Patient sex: M
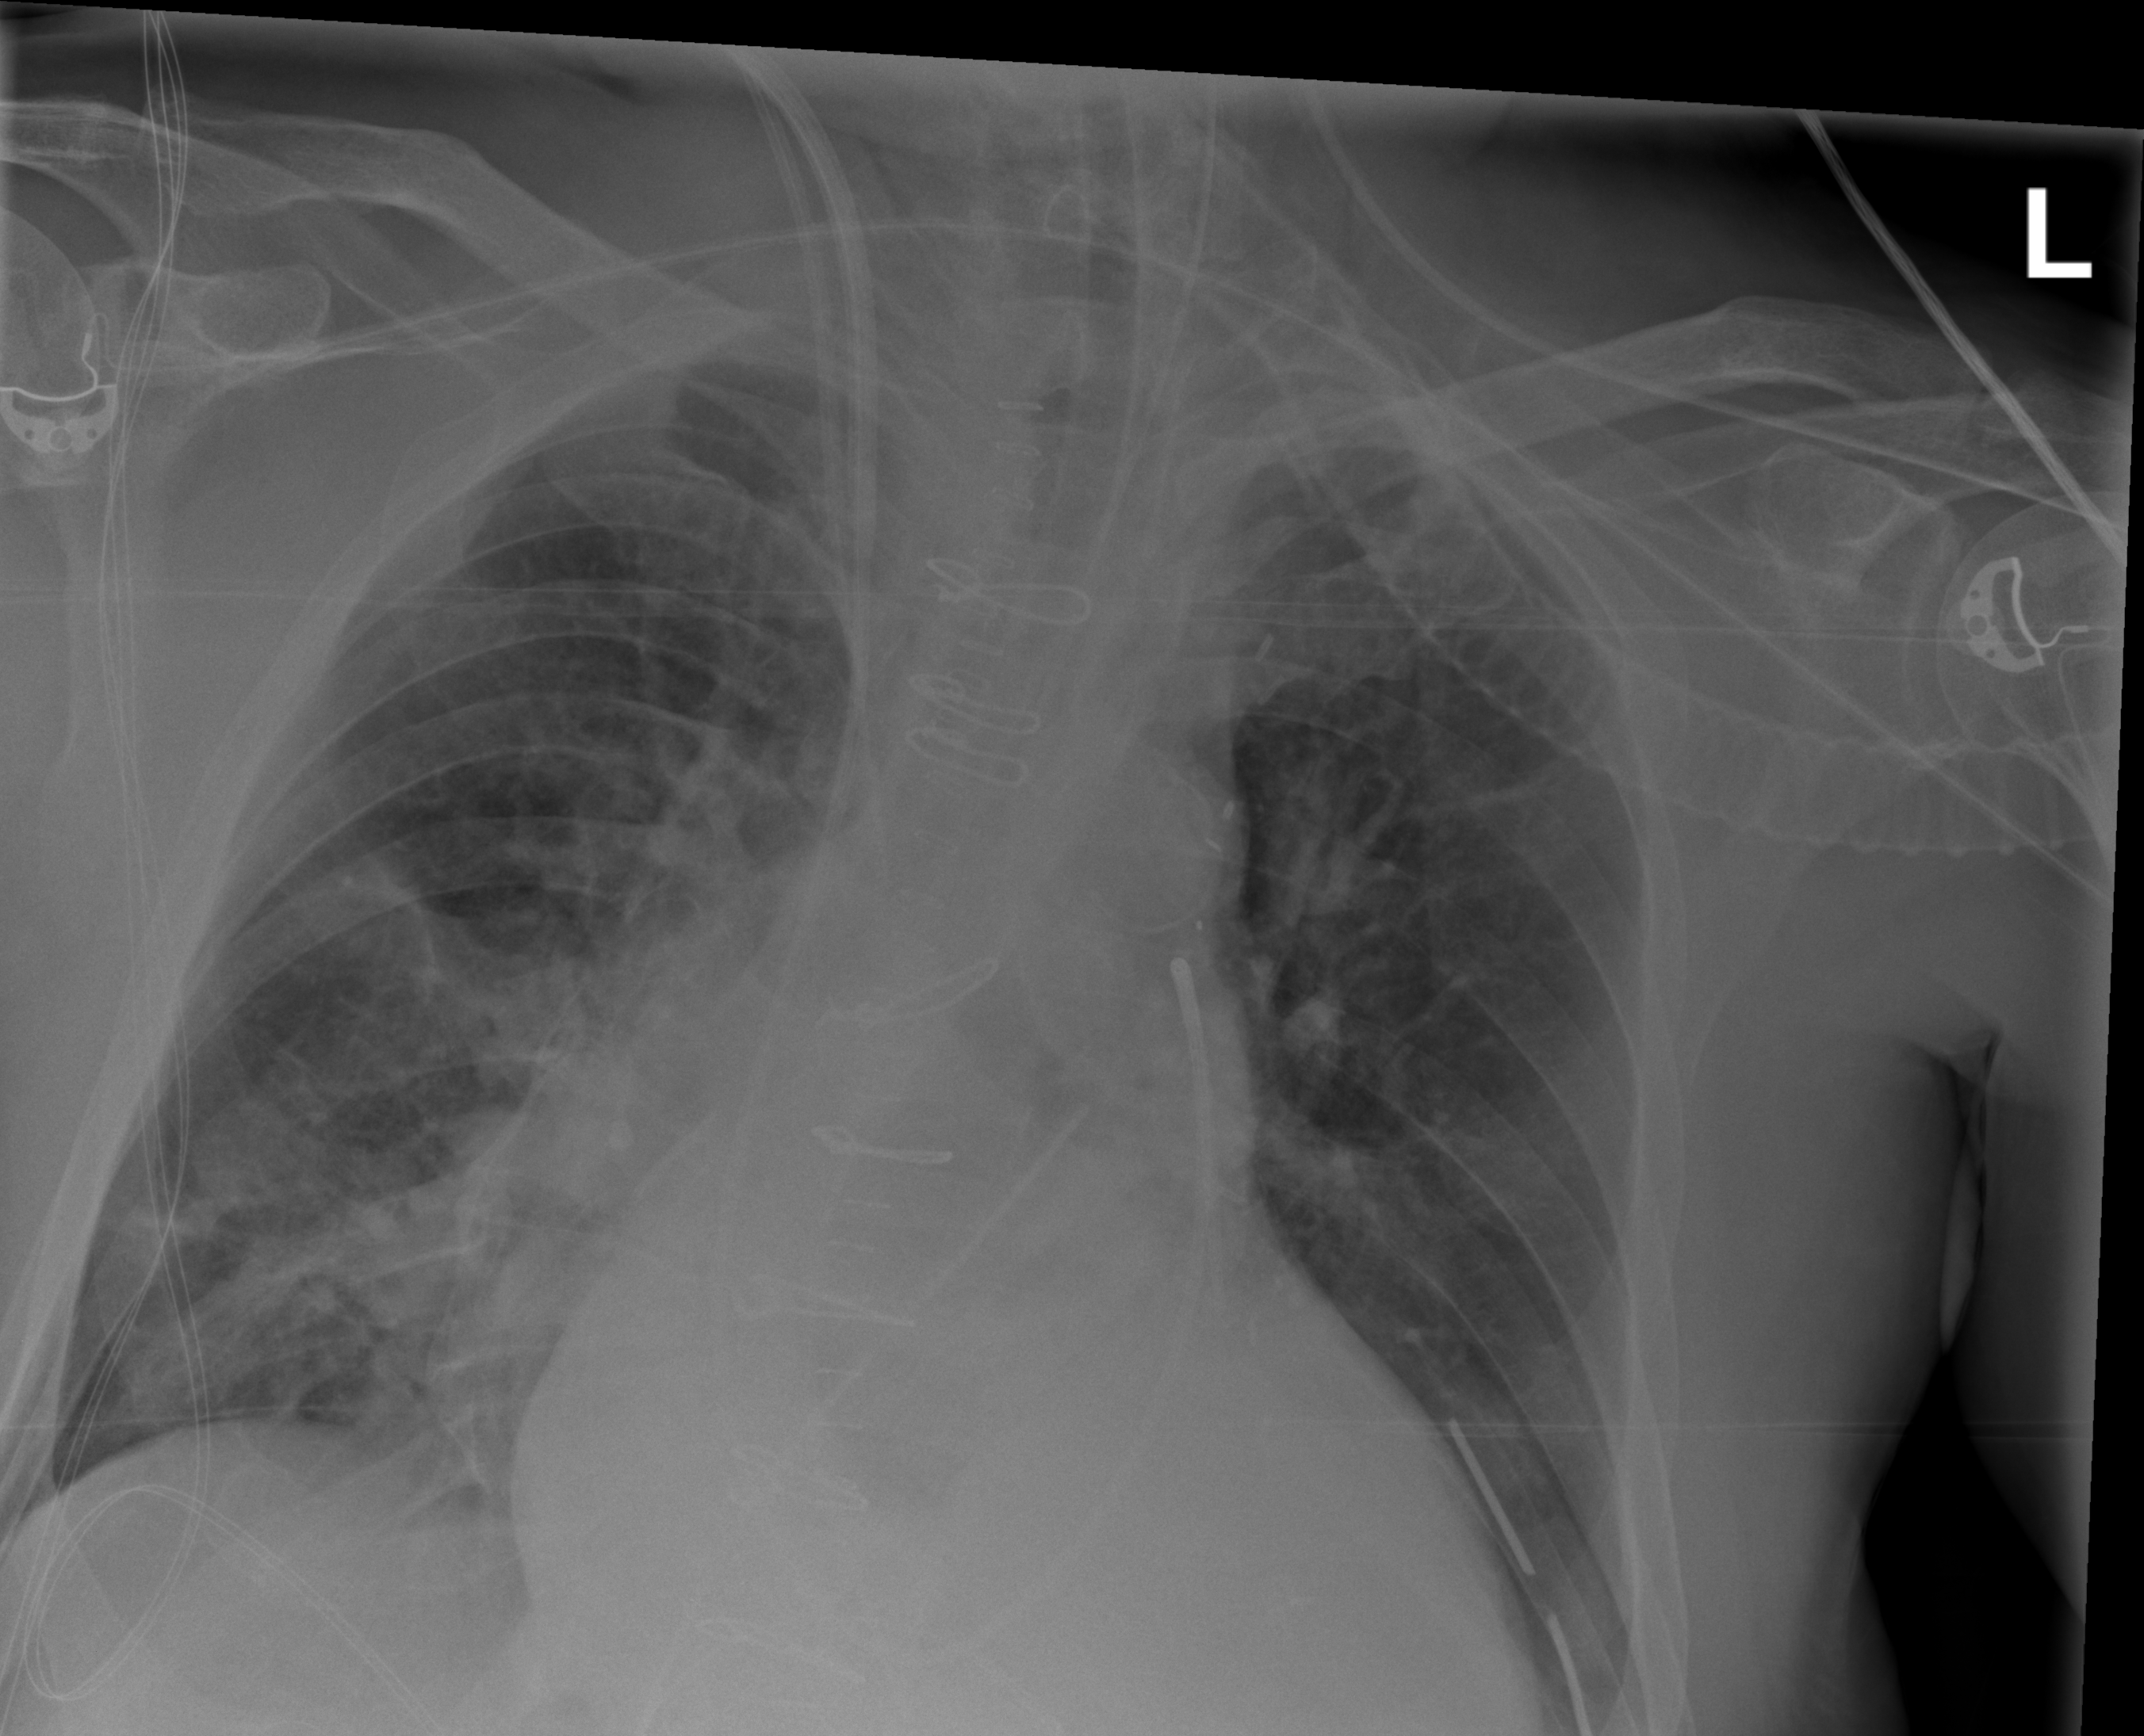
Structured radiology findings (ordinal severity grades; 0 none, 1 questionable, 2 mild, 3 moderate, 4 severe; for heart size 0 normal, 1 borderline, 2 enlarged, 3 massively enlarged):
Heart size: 2
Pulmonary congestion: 2
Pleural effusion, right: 0
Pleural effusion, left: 0
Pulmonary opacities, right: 3
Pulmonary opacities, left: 0
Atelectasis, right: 3
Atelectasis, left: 0